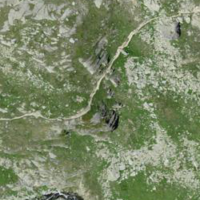
EUNIS habitat code: 26
Species observed at this site:
Aster alpinus